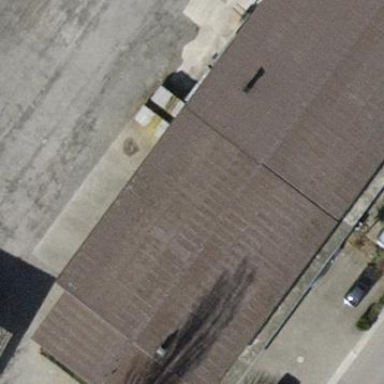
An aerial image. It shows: Industrial building.